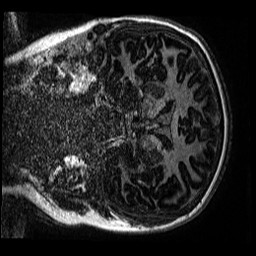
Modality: MP2RAGE
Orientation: coronal
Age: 13
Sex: female
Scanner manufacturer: siemens
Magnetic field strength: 3 T
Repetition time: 4 s
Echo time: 0.00299 s